Field crop: maize
Growth stage: 2
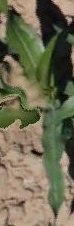
Species: maize